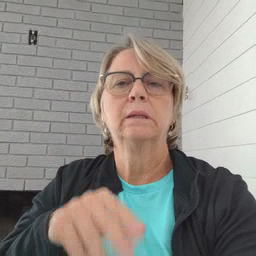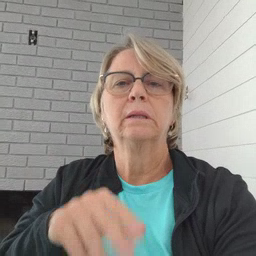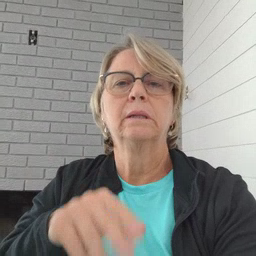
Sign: horse